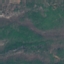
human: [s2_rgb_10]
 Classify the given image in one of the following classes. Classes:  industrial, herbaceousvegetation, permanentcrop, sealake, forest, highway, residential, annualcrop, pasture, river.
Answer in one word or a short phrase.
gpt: HerbaceousVegetation